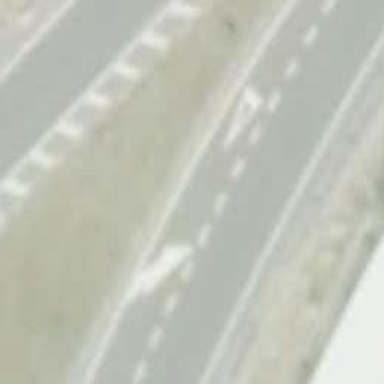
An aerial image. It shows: Asphalt trunk highway.